Brain MRI, t2w sequence, axial 2D slice.
Patient: age 20, sex F, weight 90 kg, height 1.9 m
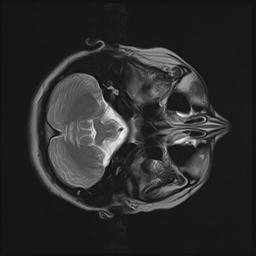